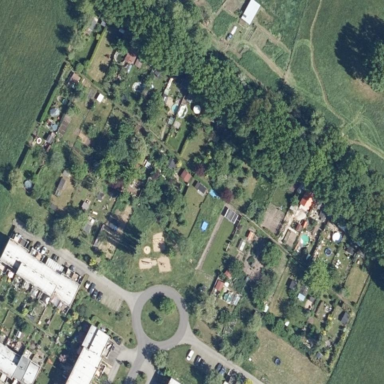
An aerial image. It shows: Area designated for allotments.